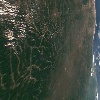
Label: land